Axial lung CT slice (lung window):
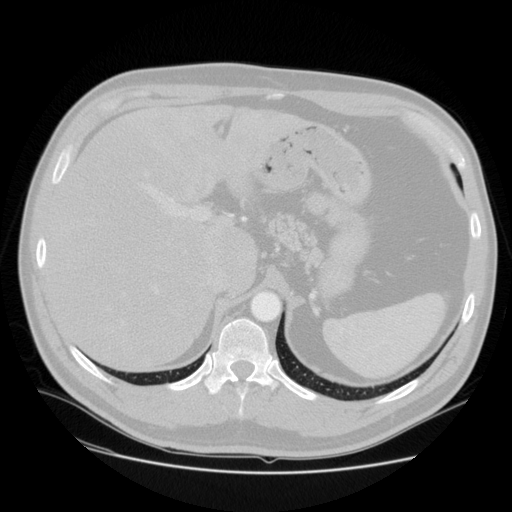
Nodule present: no